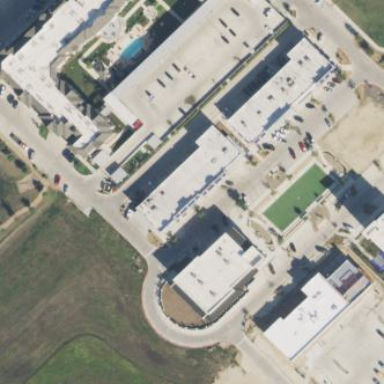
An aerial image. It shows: Retail building.